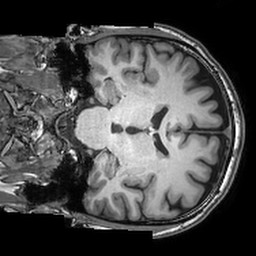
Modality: T1w
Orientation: coronal
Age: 48
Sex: male
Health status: healthy
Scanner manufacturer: philips
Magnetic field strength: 3 T
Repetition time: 0.007044 s
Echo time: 0.003181 s